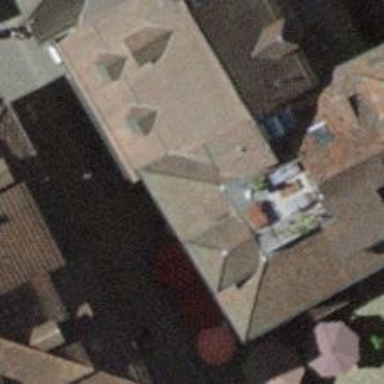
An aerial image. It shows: Cafe.